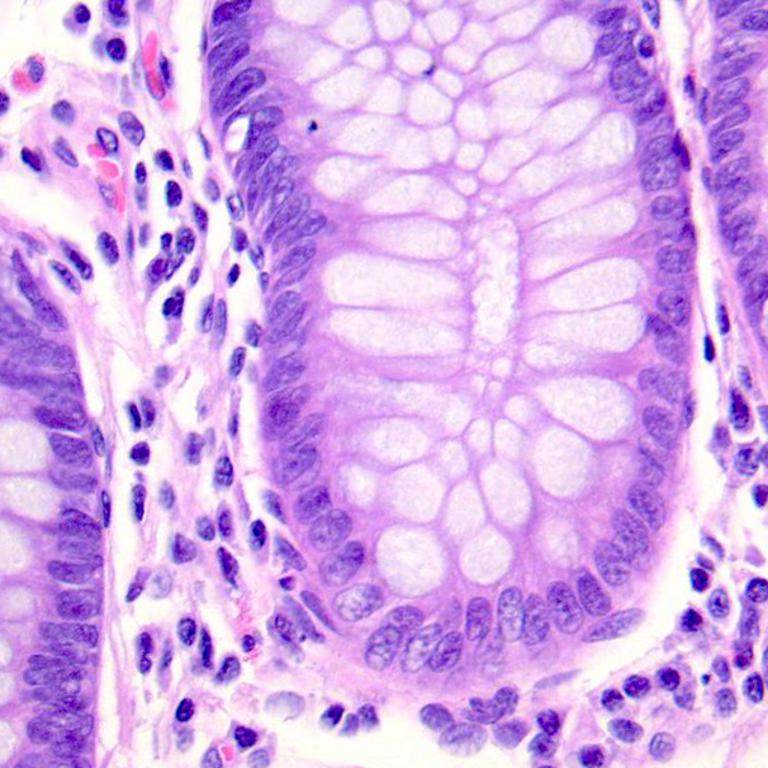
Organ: colon
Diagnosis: benign